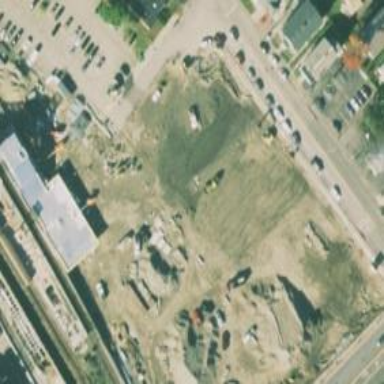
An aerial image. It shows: Paved parking area with Park & Ride facilities.